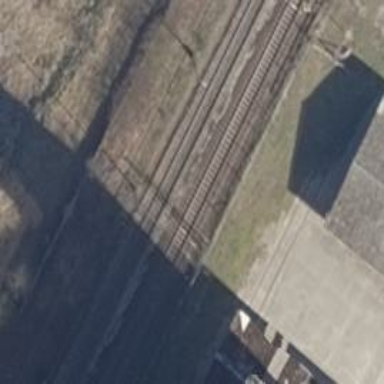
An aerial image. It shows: Milestone along the railway track with catenary mast.